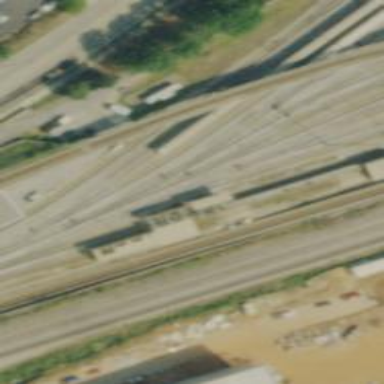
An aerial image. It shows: Electrified rail in service yard.